Interaction volume radius: 10 \u00c5
Interaction volume height: 10 \u00c5
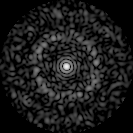
Disorder parameter: 0.8247